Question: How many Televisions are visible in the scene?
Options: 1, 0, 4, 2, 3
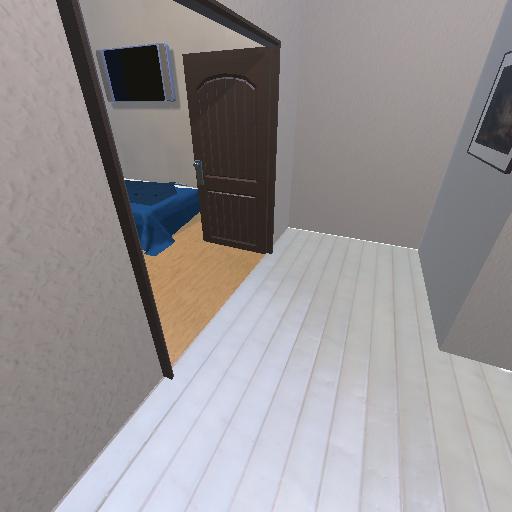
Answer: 1